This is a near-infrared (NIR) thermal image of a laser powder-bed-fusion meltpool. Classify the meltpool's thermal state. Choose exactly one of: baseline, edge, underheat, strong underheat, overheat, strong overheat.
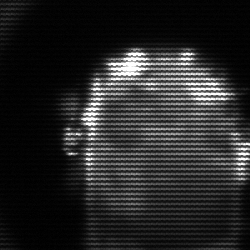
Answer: baseline